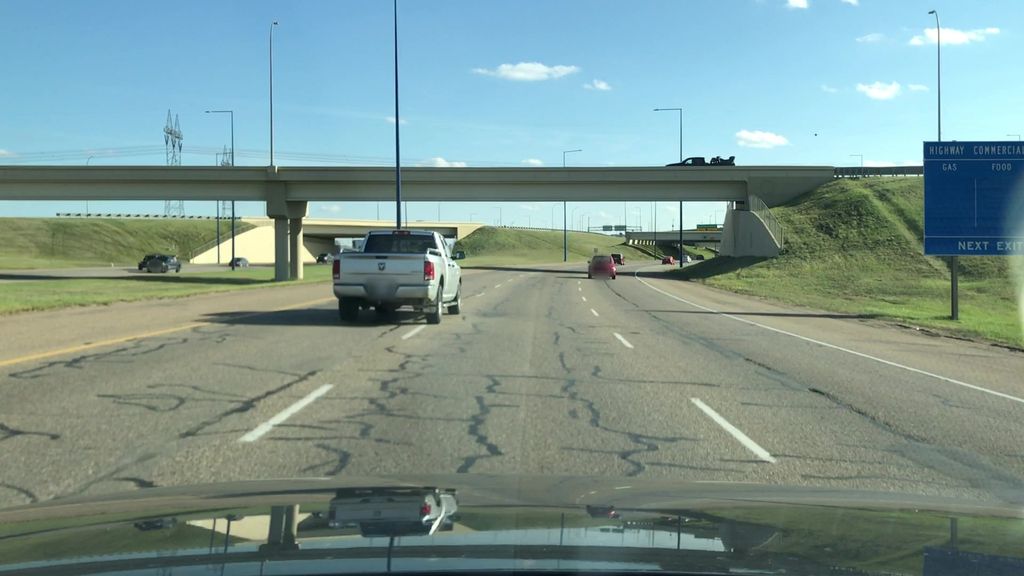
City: edmonton